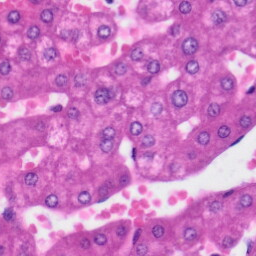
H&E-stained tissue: Liver